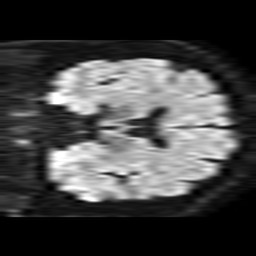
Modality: TRACE
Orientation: coronal
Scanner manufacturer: philips
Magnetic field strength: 1.5 T
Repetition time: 3.391 s
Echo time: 0.06922 s